I will show an image sequence of human cooking. I have annotated the images with numbered circles. Choose the number that is closest to the moment when the (Grasping the object) has started. You are a five-time world champion in this game. Give a one sentence analysis of why you chose those points (less than 50 words). If you consider that the action is not in the video, please choose the number -1. Provide your answer at the end in a json file of this format: {"points": []}
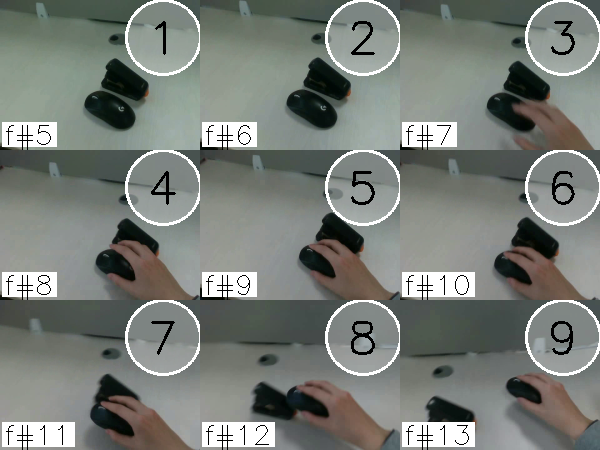
Frame 5 shows the clearest moment of hand-object contact.
{"points": [5]}